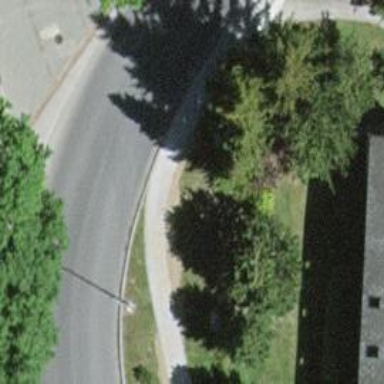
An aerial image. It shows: Sidewalk.